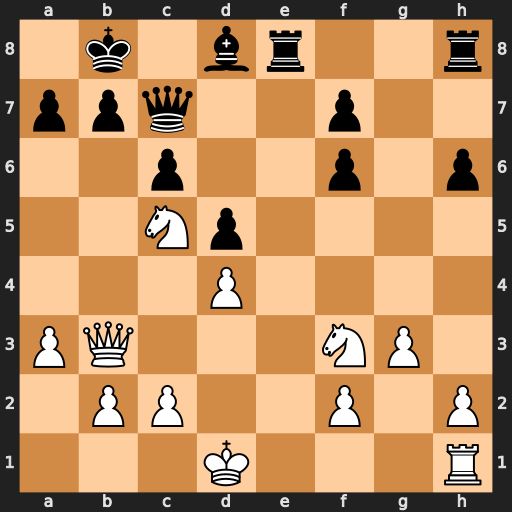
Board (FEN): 1k1br2r/ppq2p2/2p2p1p/2Np4/3P4/PQ3NP1/1PP2P1P/3K3R
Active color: w
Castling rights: -
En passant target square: -
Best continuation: Na6+ Ka8 Nxc7+